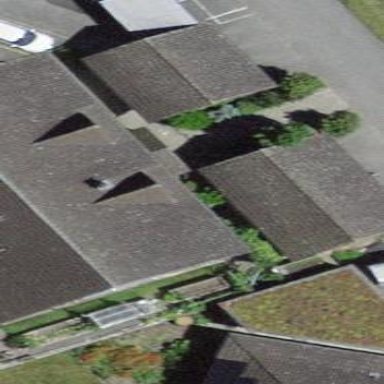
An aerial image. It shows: View of roof of building.